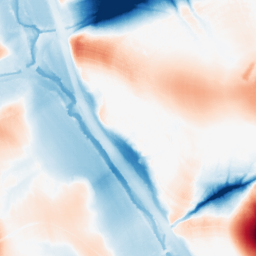
Category: morphological
Decomposition family: tophat_combined
Decomposition parameters: size: 50
Upsampling method: sinc_hamming
Upsampling parameters: scale: 4
kernel_size: 8
Upsampling scale: 4